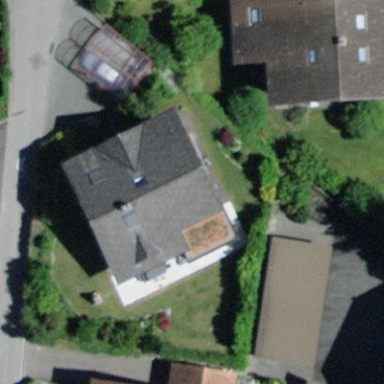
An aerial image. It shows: Residential building.